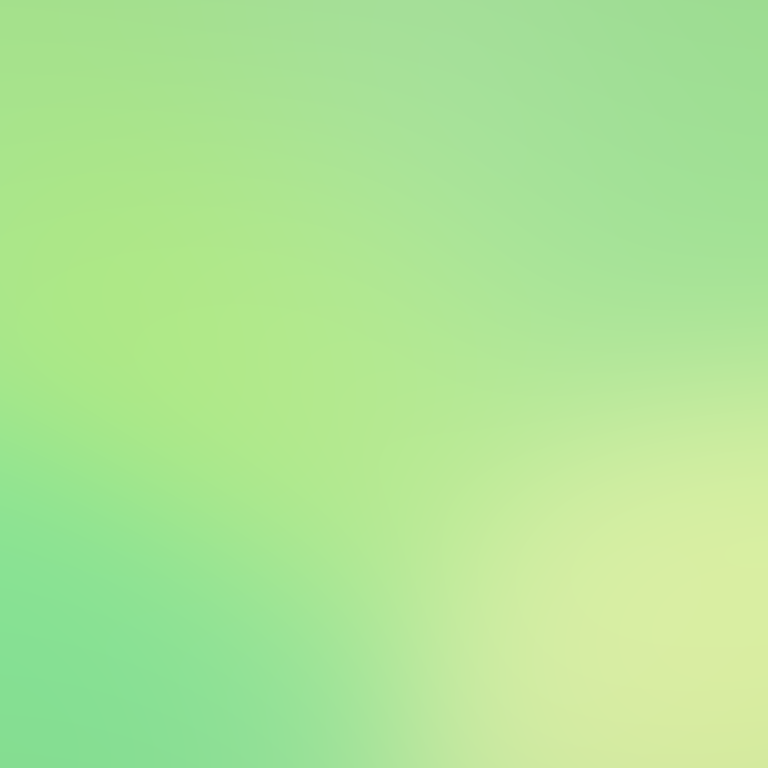
Abstract light effect, smooth gradient from soft green to pale yellow, calm atmosphere, diffuse light, no room, no furniture, no objects.